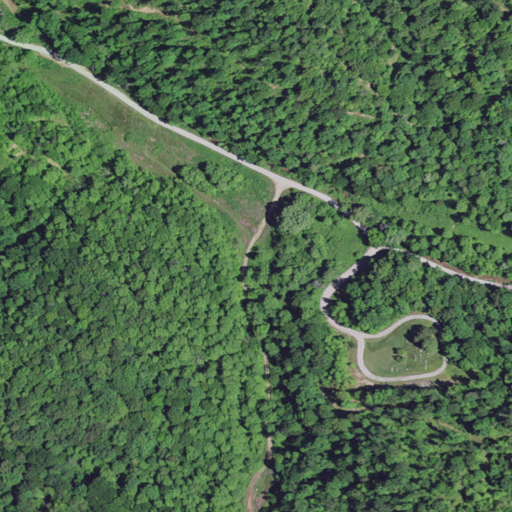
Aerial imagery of valley in Kentucky named Orchard Hollow containing deciduous forest, open development, mixed forest, low intensity development, shrub, medium intensity development, and pasture